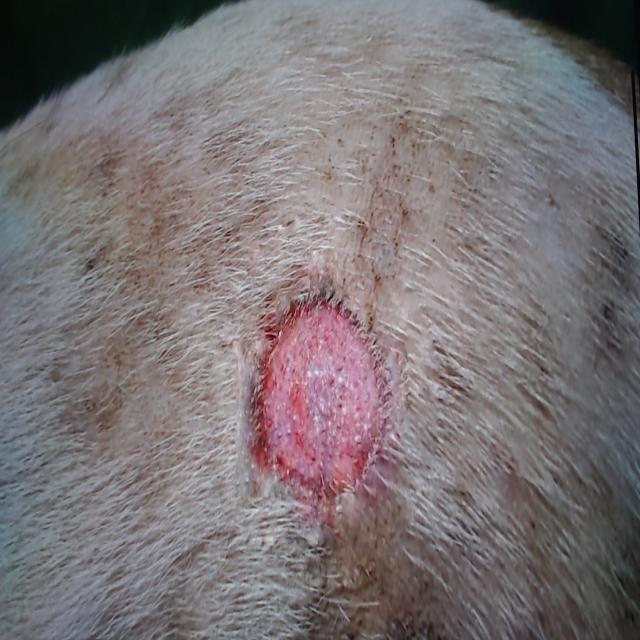
Canine ringworm (Dermatophytosis) — fungal infection caused by Microsporum or Trichophyton. Presents with circular alopecia, scaling, crusting, and broken hairs.